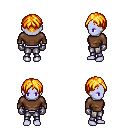
a pixel art fantasy rpg character, female body template, dark elf, purple skin, brown long-sleeve shirt, metal pants, light blonde parted hairstyle, metal gloves, four views (front, back, left, right), 2x2 character sprite sheet, small pixel art, hard edges, no anti-aliasing